Question: I was wondering how to add an ingame Timer in AS3, I made a health bar for enemy mobs and once mob is attacked, health bar is visible. I need to add piece of code which if Enemy was not attacked for 5 Seconds, 'healthBar.visible = false;' but I have no idea how to deal with time in AS3

any ideas ?
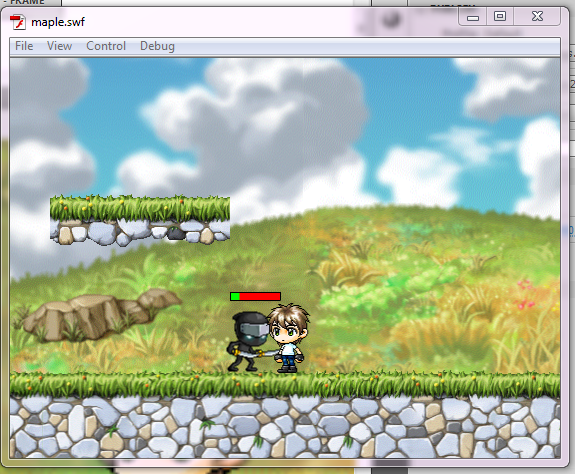
Answer: My suggestions are as follows:
Assumed MouseClick is Ninja attacked hero. If you using a this code you need to create Class or fit type. I just written skeleton code.
<URL>
'''
import flash.events.MouseEvent;
import flash.utils.Timer;
import flash.events.TimerEvent;
stage.addEventListener(MouseEvent.CLICK, onAttacked);
var isAttacked:Boolean;
var timer:Timer = new Timer(100,50);
var alphaCount:Number = 1.0;
timer.addEventListener(TimerEvent.TIMER, onTick);
function onAttacked(e:MouseEvent):void
{
isAttacked = true;
timer.start();
}
function onTick(e:TimerEvent):void
{
alphaCount = 1.0 - ( 2 * timer.currentCount ) / 100;
if(!isAttacked)
{
goFadeStatusBar();
}
else
{
restoreStatusBar();
alphaCount = 1.0;
timer.reset();
timer.start();
isAttacked = false;
}
}
function goFade():void
{
bar.alpha = alphaCount;
}
function restore():void
{
bar.alpha = 1;
}
'''